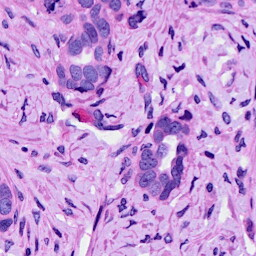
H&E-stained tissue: Ovarian